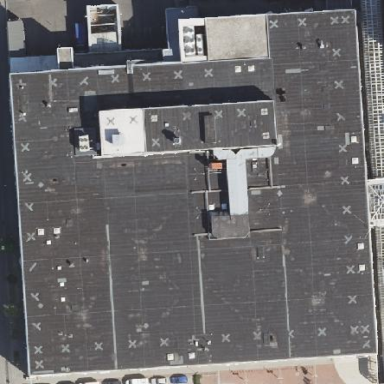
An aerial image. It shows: Section of supermarket building.